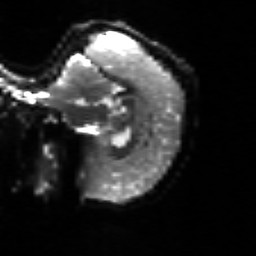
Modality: sbref
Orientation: sagittal
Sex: female
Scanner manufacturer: siemens
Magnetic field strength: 3 T
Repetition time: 5 s
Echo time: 0.071 s